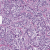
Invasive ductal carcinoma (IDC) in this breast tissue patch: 1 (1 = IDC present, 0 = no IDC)